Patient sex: M
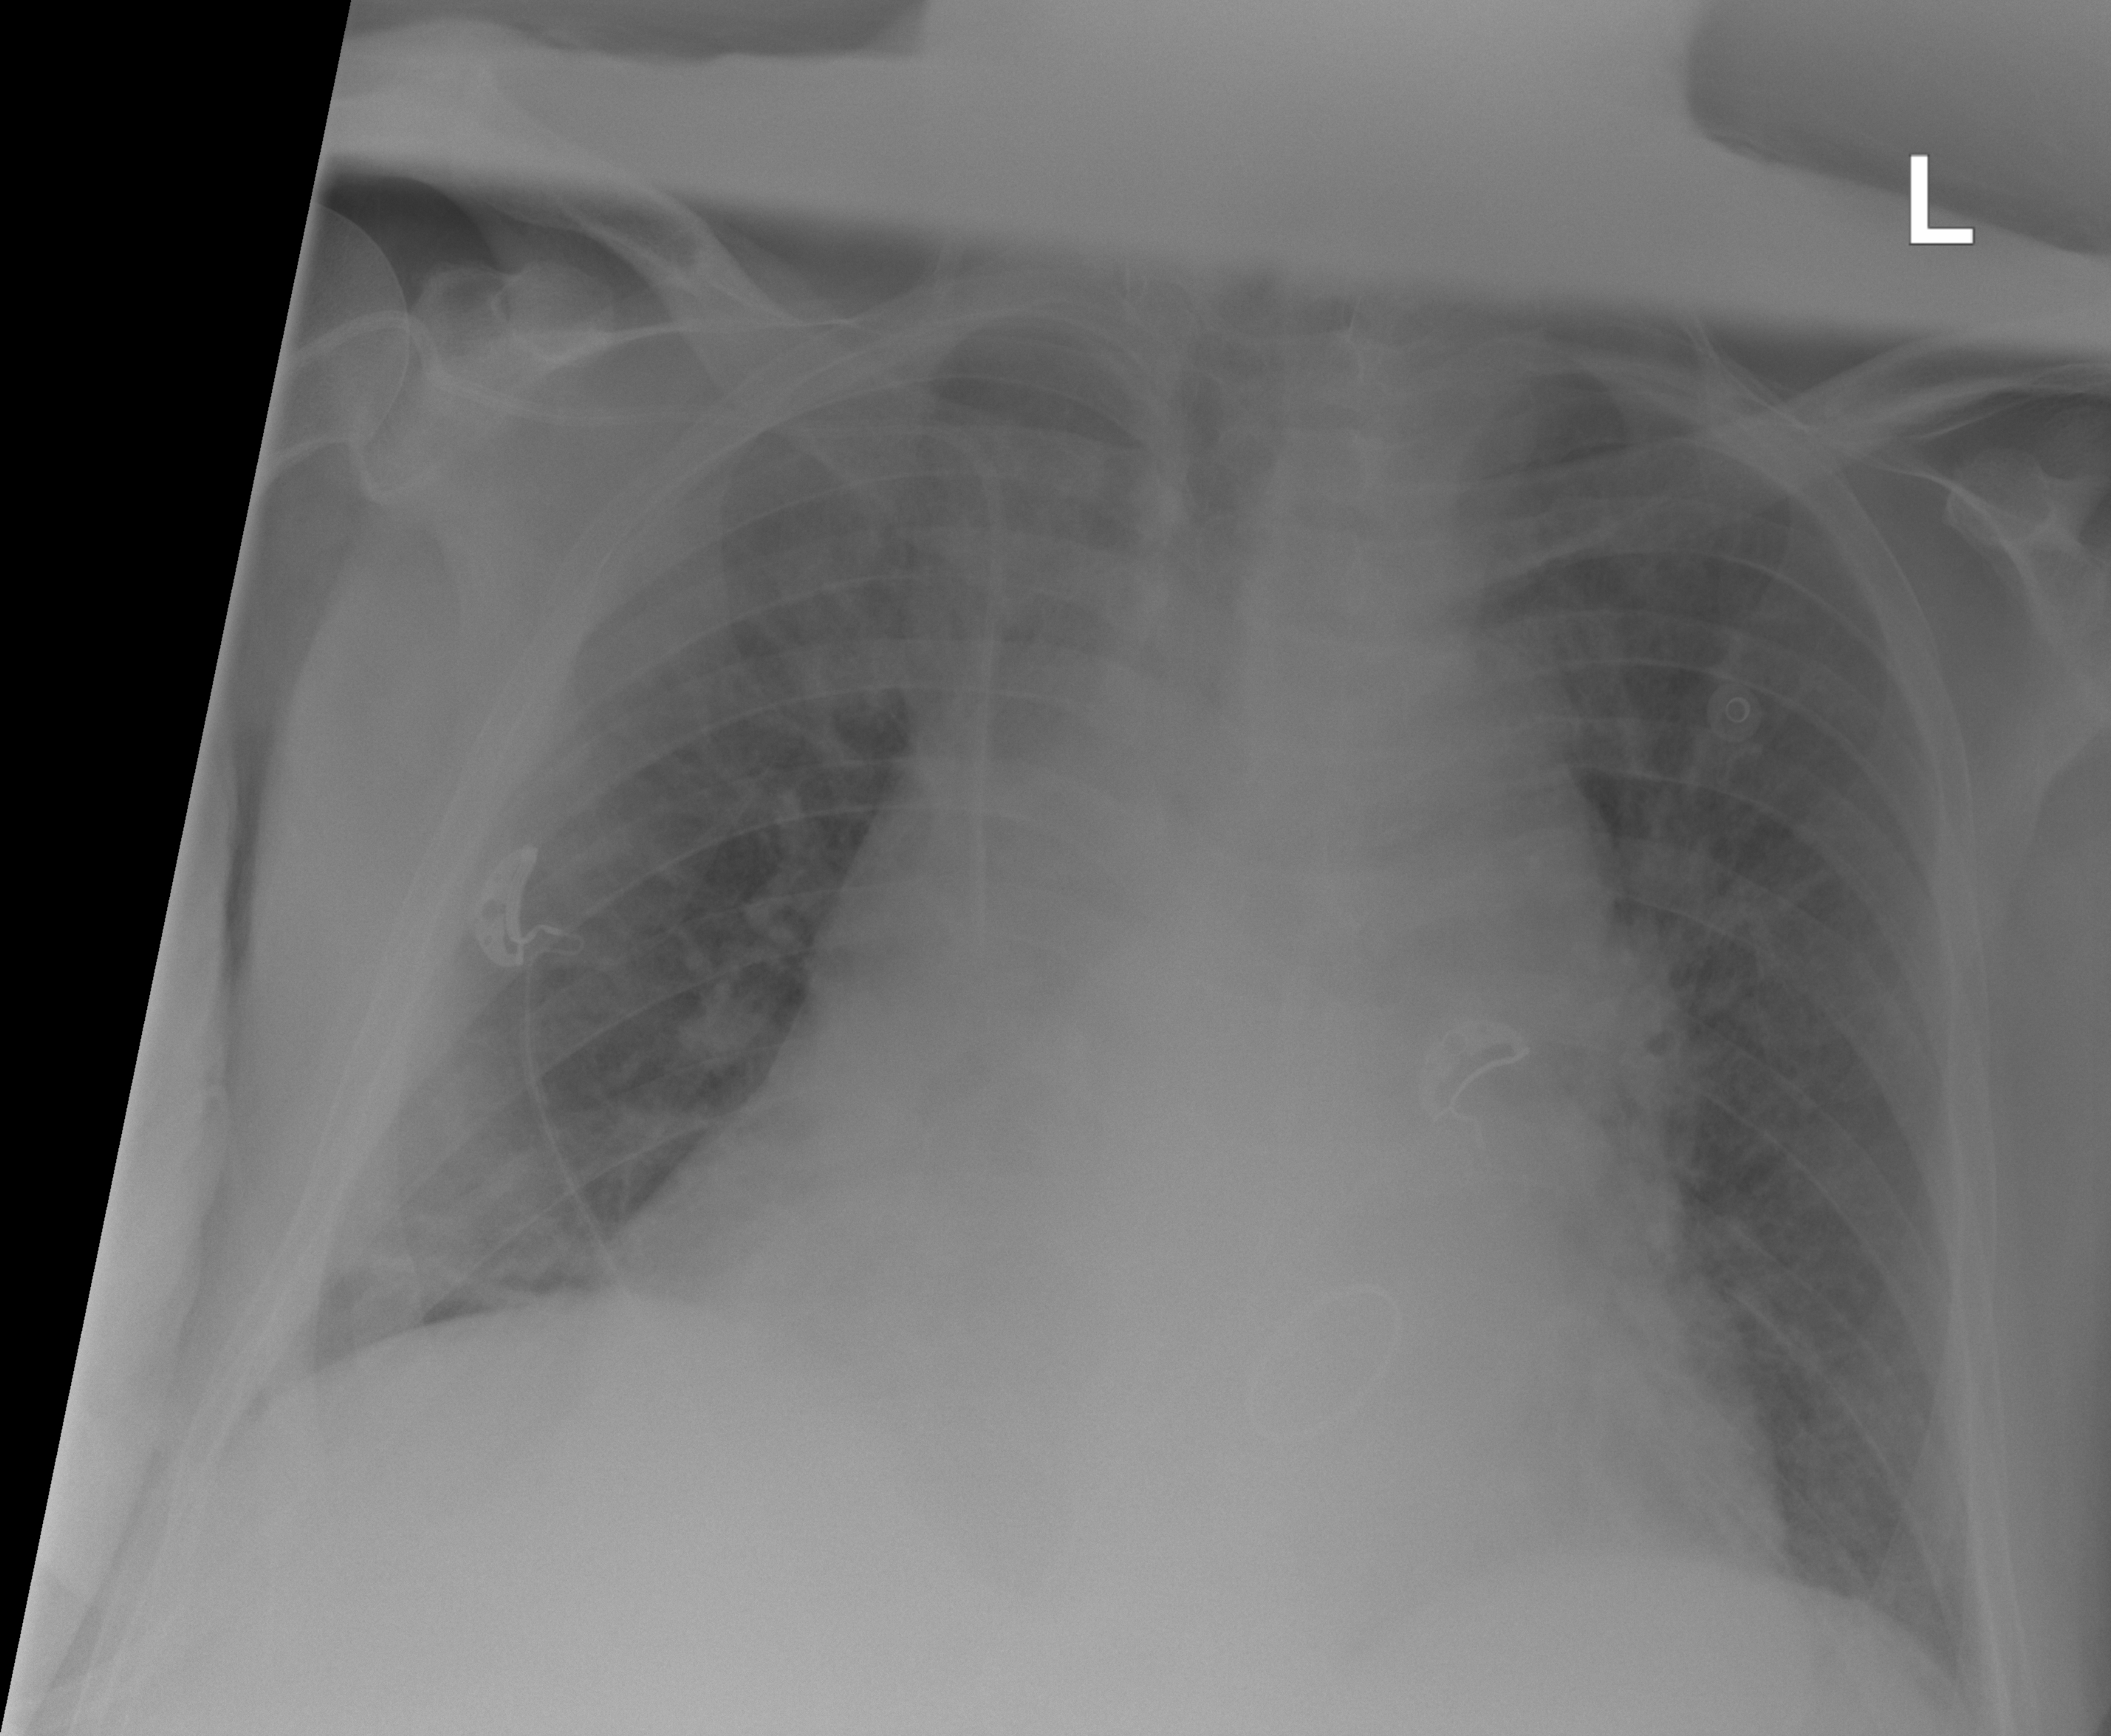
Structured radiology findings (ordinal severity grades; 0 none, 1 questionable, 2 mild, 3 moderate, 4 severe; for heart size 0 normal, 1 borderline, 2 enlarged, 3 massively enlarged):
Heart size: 2
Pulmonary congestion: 1
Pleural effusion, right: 0
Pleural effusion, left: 0
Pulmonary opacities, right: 0
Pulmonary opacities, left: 0
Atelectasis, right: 2
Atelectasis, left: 2